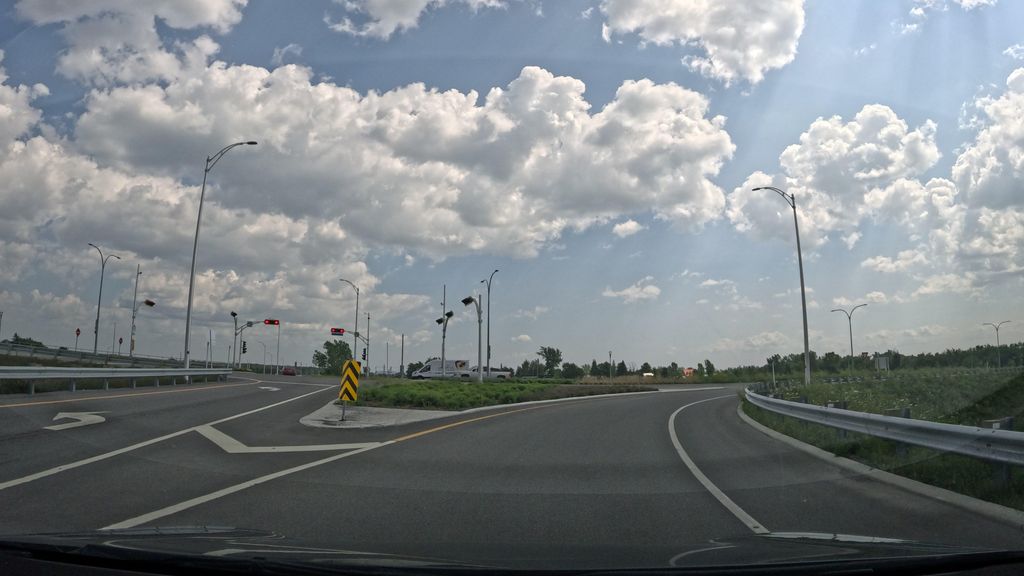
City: montreal